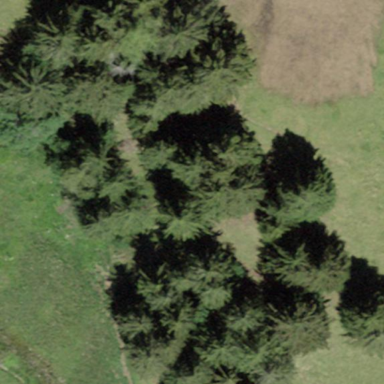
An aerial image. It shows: Beautiful woodland area.